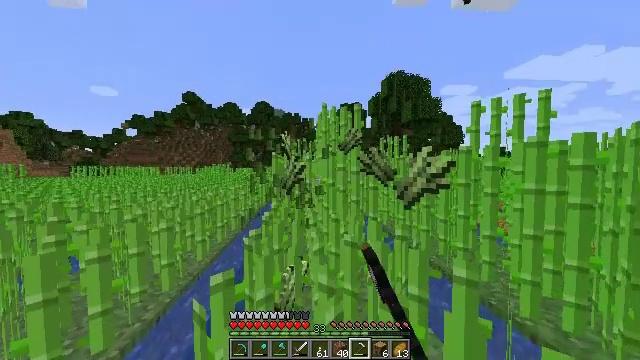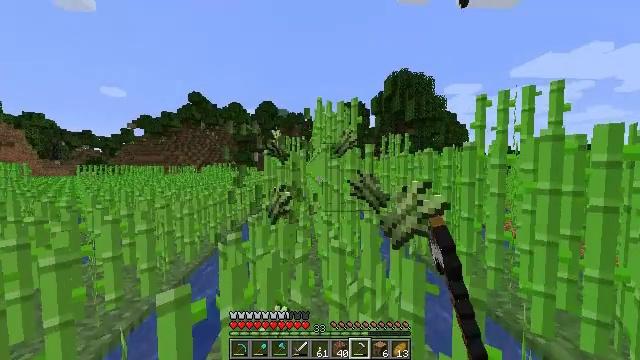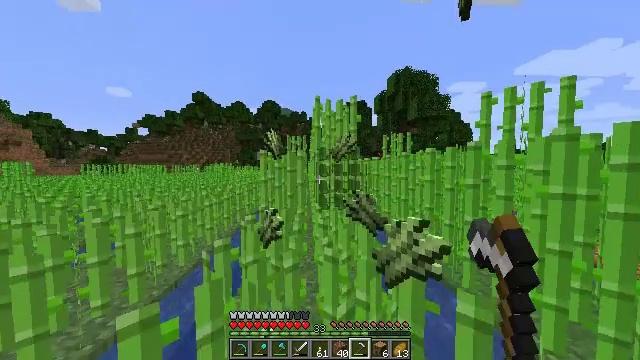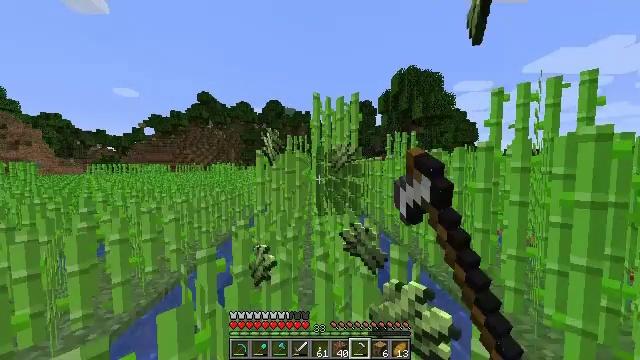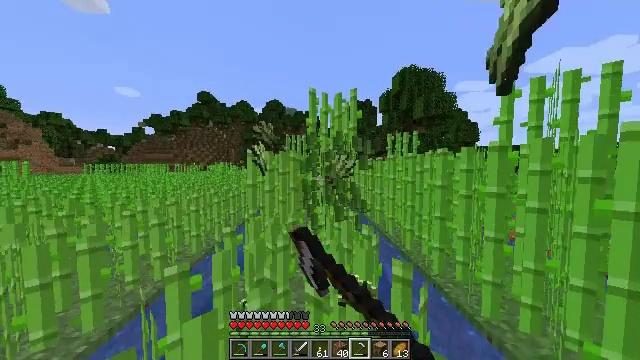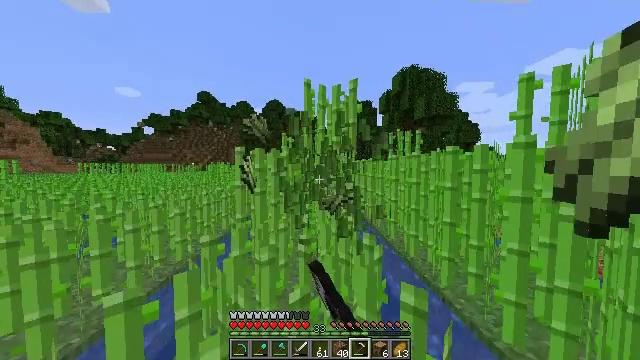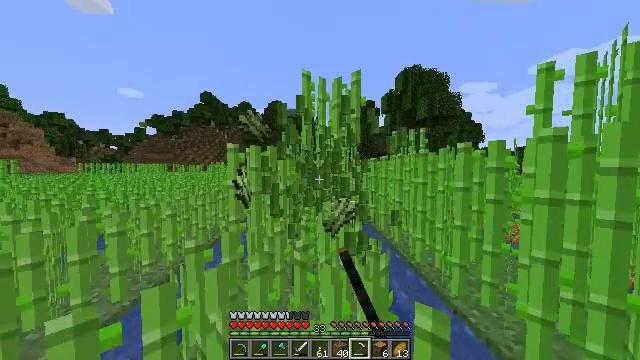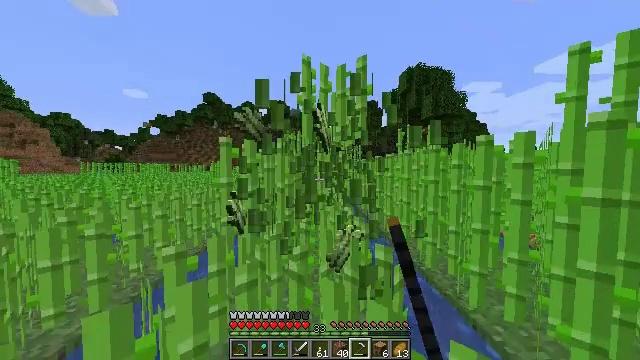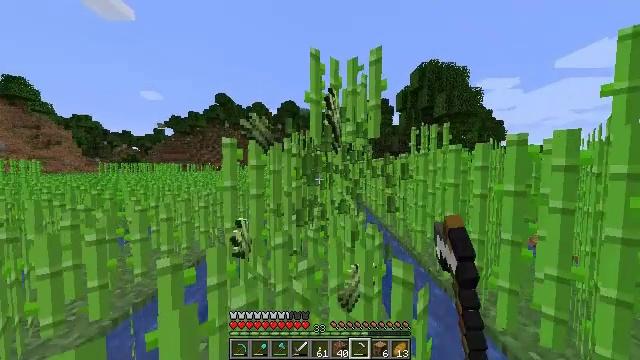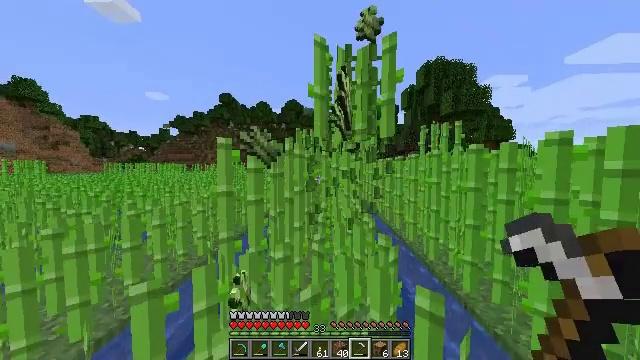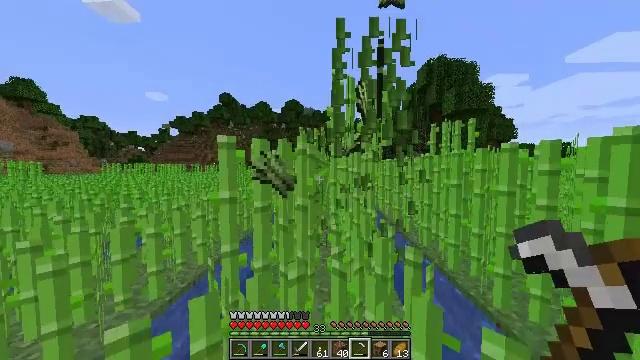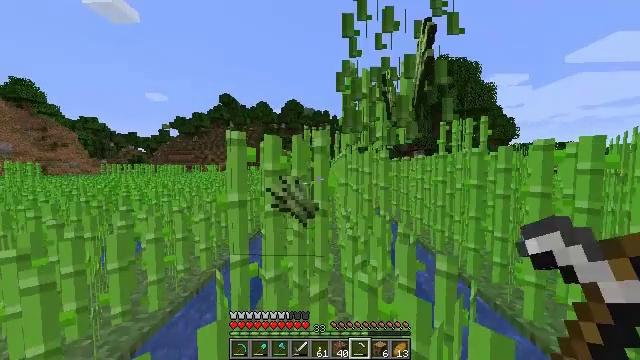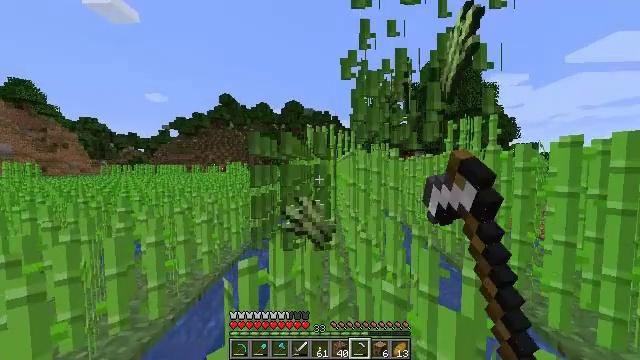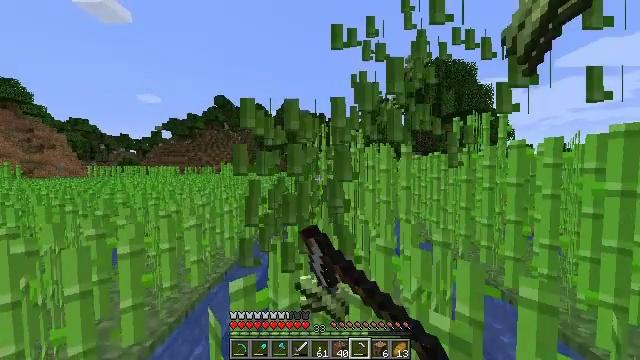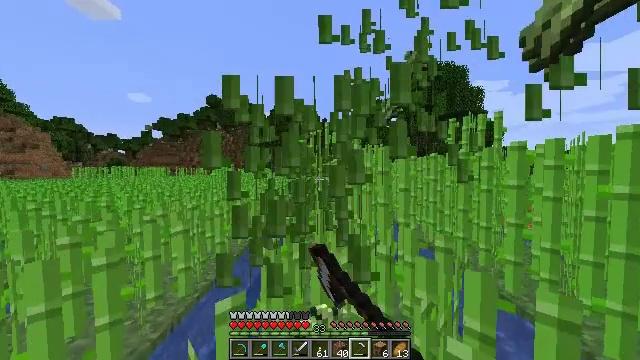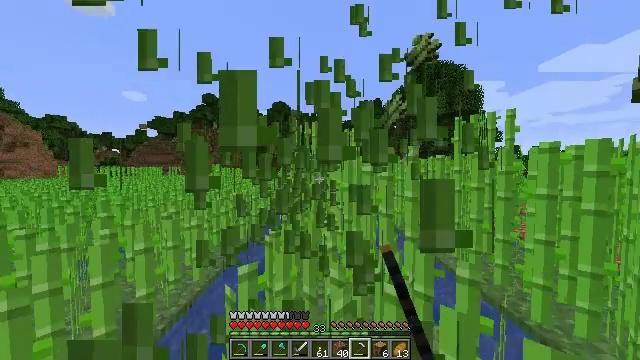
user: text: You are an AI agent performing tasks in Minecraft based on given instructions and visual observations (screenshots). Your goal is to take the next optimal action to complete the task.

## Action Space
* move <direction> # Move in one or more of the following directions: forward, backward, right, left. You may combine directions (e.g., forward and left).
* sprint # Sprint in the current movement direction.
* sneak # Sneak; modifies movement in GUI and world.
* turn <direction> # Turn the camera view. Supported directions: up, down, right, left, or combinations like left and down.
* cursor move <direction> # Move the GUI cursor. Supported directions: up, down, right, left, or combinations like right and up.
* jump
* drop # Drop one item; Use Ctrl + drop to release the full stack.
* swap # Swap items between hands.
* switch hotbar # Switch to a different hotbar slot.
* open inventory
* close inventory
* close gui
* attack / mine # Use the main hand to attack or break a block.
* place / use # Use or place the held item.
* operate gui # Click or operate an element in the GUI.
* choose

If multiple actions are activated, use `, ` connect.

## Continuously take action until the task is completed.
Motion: motion action
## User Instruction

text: Break the sugar cane.
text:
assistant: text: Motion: move forward and move right, sprint, turn left, attack / mine
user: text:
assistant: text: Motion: move forward, sprint, attack / mine
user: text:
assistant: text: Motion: move forward, sprint, turn left, attack / mine
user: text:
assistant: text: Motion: move forward, sprint, attack / mine
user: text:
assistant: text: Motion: move forward, sprint, attack / mine
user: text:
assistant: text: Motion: move forward, sprint, attack / mine
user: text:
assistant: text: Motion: move forward, sprint, attack / mine
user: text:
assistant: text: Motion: move forward, sprint, turn left, attack / mine
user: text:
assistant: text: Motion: move forward and move left, sprint, turn left, attack / mine
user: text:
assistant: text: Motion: move forward and move left, sprint, attack / mine
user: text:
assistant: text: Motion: move forward and move left, sprint, attack / mine
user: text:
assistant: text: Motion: move forward, sprint, attack / mine
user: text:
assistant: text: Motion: move forward, sprint, turn right, attack / mine
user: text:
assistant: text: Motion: move forward, sprint, turn right, attack / mine
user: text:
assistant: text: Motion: move forward and move right, sprint, attack / mine
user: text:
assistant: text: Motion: move forward and move right, sprint, attack / mine
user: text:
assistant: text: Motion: move forward and move right, sprint, turn right, attack / mine
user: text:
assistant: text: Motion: move forward and move right, sprint, attack / mine
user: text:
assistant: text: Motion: move forward, sprint, attack / mine
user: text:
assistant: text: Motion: move forward, sprint, attack / mine
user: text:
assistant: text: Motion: move forward, sprint, turn left, attack / mine
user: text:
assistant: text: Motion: move forward and move left, sprint, turn left, attack / mine
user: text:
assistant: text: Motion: move forward and move left, sprint, attack / mine
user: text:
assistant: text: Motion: move forward and move left, sprint, attack / mine
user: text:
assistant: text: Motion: move forward and move left, sprint, attack / mine
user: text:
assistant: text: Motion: move forward, sprint, attack / mine
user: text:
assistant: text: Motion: move forward, sprint, attack / mine
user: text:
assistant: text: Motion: move forward, sprint, attack / mine
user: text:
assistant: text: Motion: move forward, sprint, attack / mine
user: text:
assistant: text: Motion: move forward and move right, sprint, turn right, attack / mine